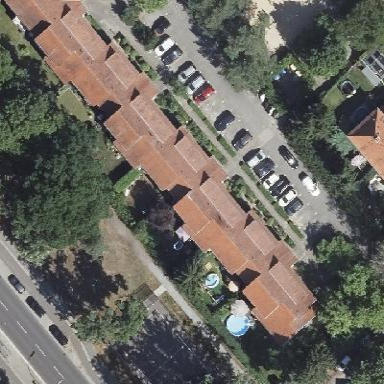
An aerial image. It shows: Parking available on the street side.